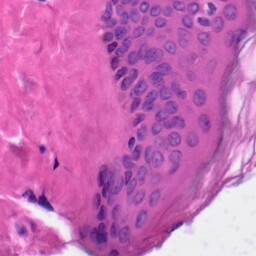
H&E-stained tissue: Skin